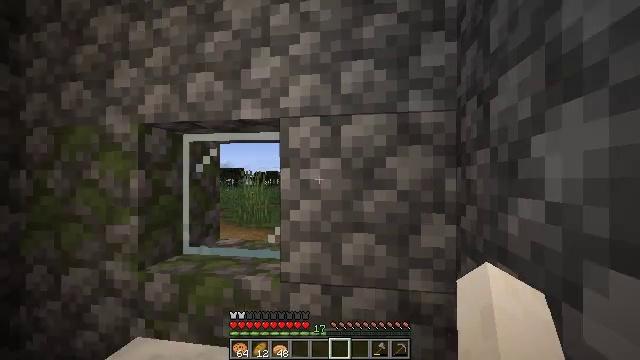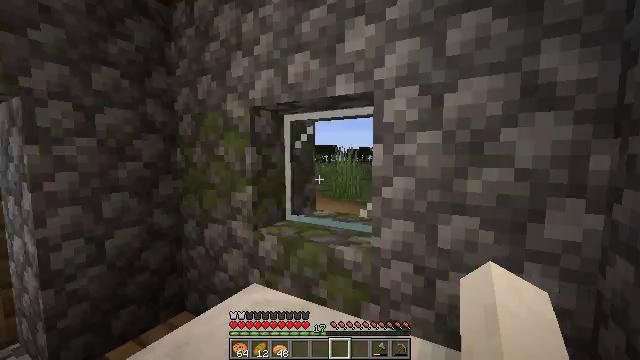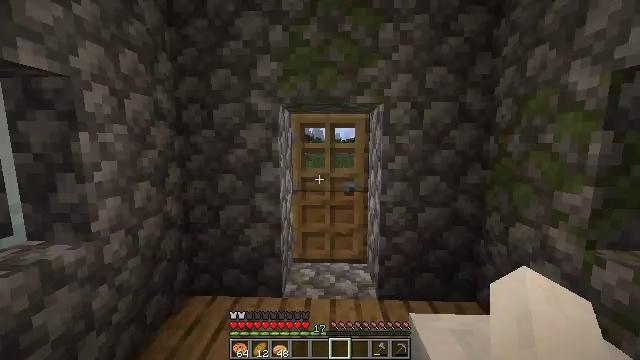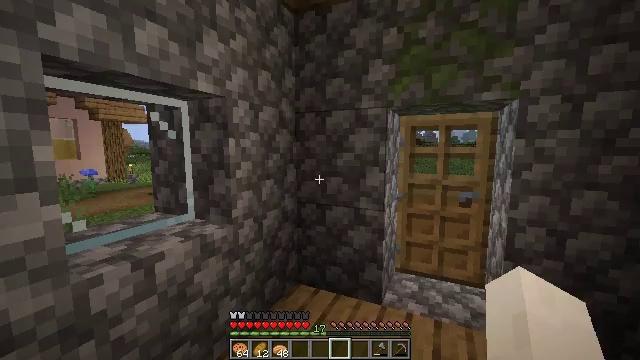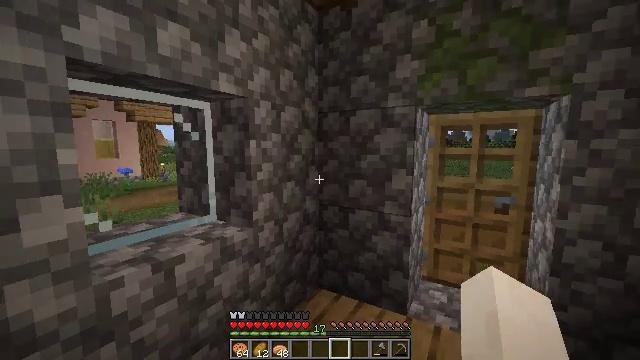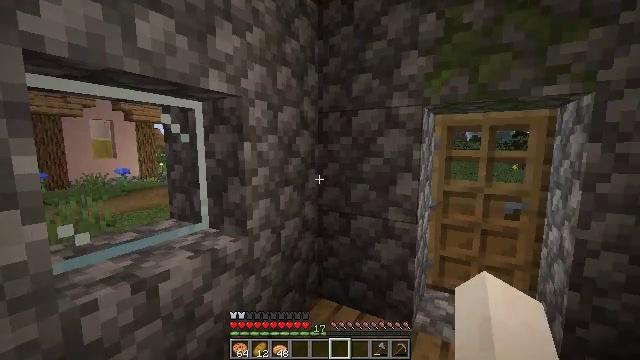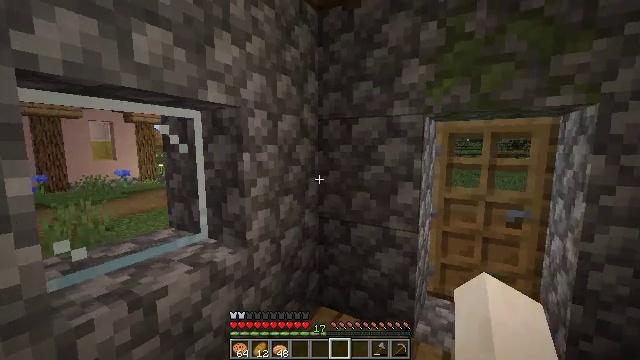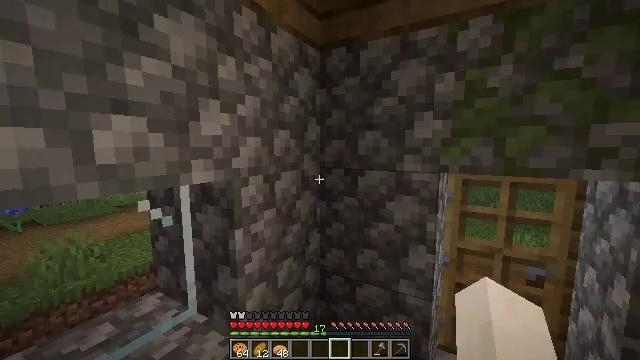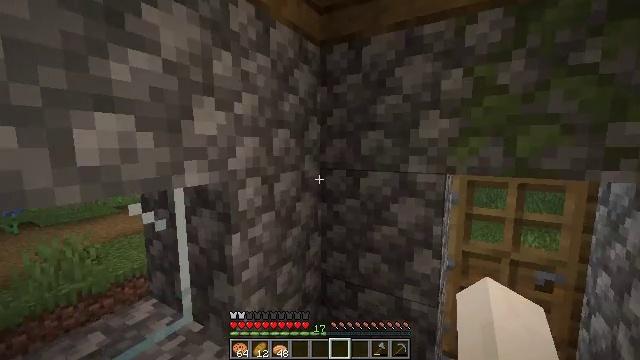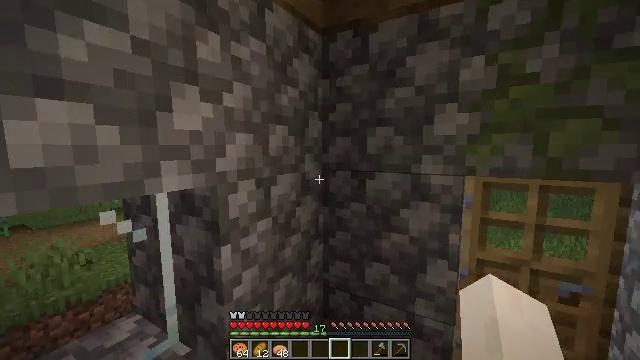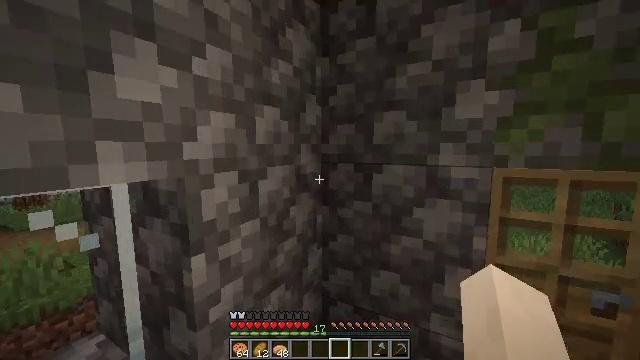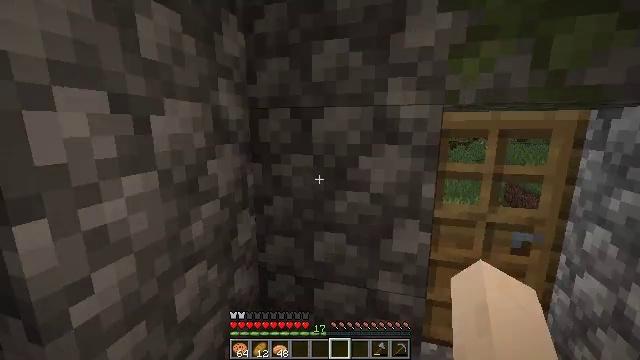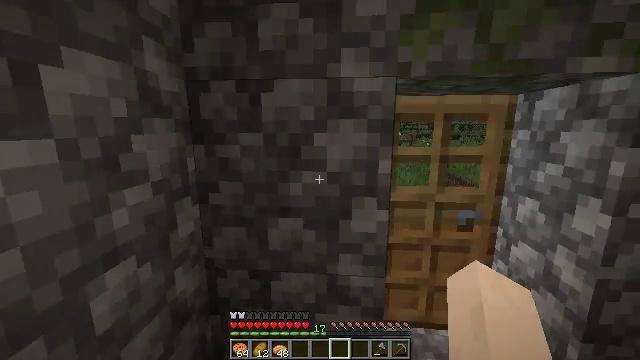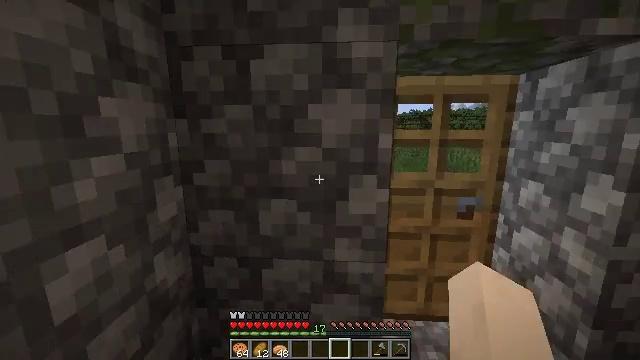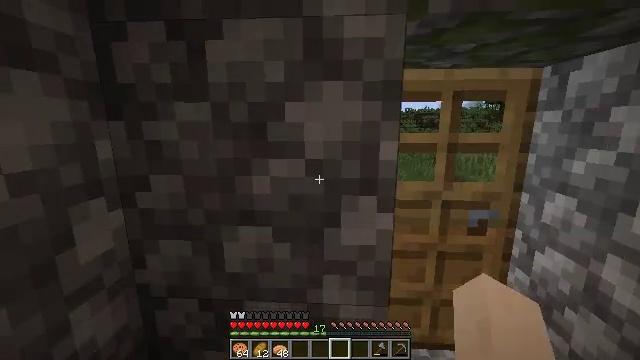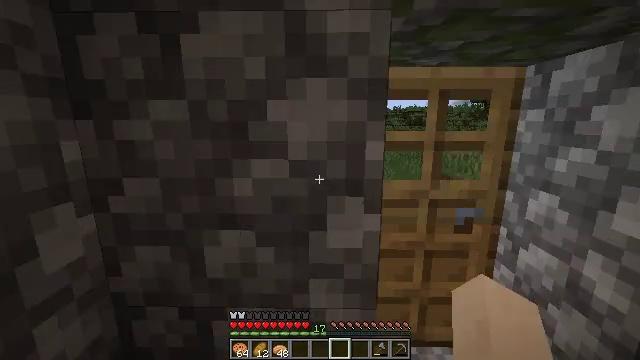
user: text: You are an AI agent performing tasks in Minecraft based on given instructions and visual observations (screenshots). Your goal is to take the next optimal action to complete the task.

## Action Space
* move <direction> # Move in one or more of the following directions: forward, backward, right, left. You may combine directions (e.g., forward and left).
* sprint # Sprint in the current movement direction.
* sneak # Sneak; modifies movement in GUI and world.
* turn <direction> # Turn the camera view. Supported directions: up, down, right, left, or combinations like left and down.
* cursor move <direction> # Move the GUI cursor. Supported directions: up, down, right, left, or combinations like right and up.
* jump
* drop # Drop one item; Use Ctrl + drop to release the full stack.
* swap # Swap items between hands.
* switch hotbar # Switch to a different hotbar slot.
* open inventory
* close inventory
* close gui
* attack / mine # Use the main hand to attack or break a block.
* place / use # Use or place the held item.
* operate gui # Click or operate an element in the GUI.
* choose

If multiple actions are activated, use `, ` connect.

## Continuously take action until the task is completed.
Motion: motion action
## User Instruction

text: Create a suspicious stew with dandelion.
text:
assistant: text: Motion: turn left and down
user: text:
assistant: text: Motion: turn left and down
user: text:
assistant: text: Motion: turn left
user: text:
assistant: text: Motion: move forward, turn left
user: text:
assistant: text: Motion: move forward
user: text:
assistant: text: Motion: move forward
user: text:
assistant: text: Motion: move forward
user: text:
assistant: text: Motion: move forward
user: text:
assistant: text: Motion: move forward
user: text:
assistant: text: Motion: move forward
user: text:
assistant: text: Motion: move forward and move right, turn right and down
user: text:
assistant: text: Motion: move forward and move right, turn right
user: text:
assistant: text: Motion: move forward and move right, turn right
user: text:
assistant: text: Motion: move forward and move right
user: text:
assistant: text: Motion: move forward and move right, turn right
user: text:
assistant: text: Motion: move forward and move right
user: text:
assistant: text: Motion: move forward and move right
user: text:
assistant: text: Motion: move forward and move right
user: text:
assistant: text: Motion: move forward and move right
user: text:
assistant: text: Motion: move forward and move right
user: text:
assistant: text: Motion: move forward and move right
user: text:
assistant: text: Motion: move forward, use / place
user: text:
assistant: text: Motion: move forward, use / place
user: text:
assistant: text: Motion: move forward
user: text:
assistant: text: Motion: move forward, turn left
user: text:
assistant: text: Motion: move forward
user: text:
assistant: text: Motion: move forward
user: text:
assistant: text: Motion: move forward
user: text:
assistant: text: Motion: move forward
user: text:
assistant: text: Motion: move forward